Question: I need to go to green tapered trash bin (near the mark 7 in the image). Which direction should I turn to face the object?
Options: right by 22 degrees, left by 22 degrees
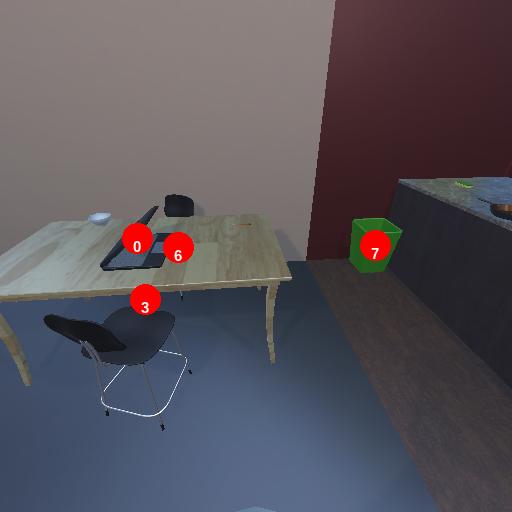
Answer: right by 22 degrees